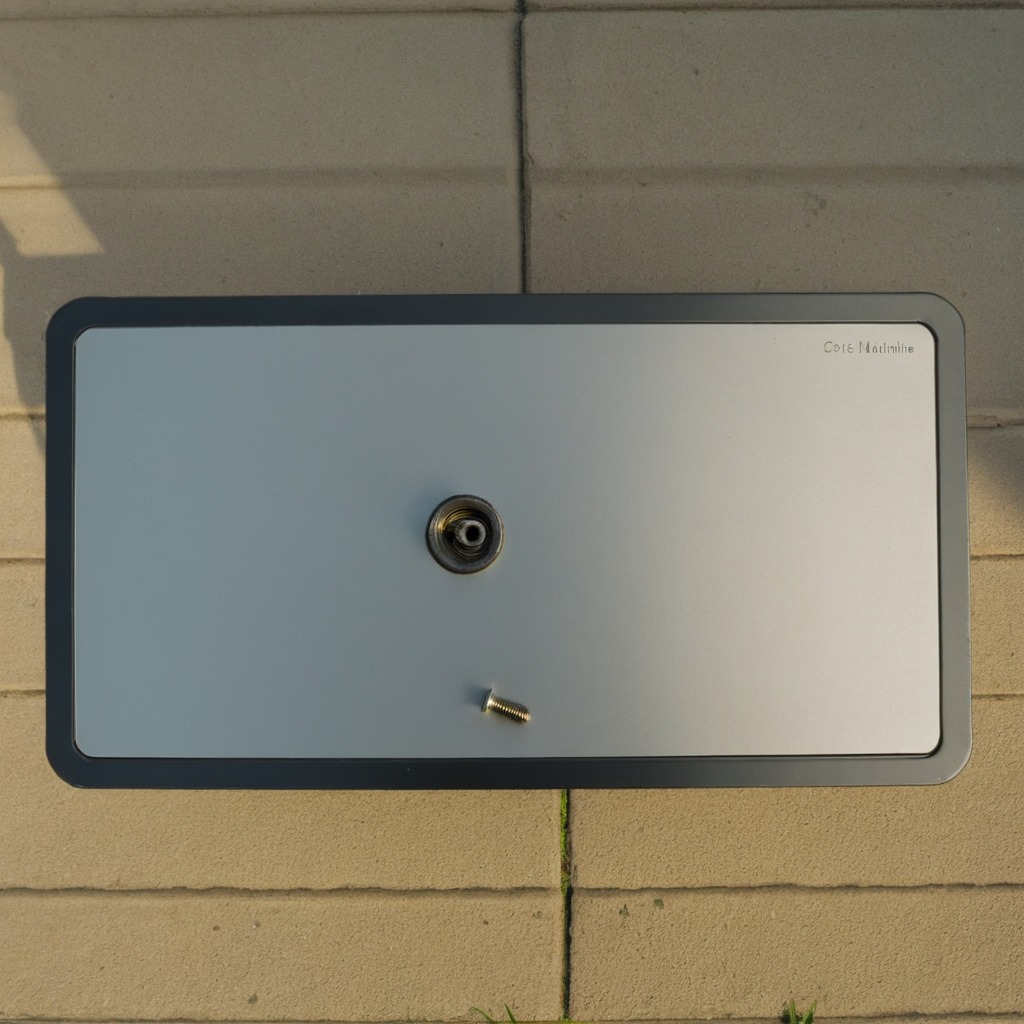
A metal screw is lying on a clean utility table in a temporary outdoor tool station afternoon light present textured surface